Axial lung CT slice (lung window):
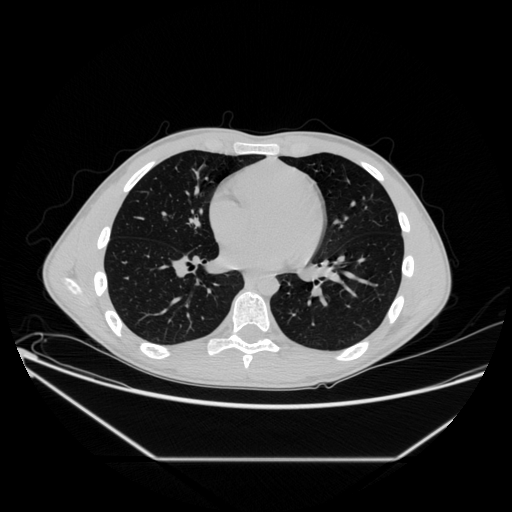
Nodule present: no